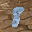
Label: 8